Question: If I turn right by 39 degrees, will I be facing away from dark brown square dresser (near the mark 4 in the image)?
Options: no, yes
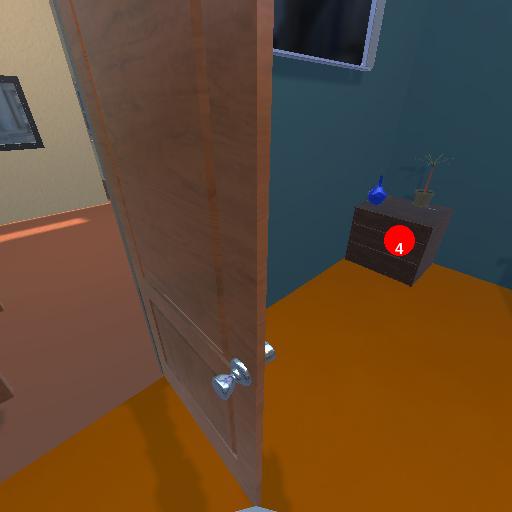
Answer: no